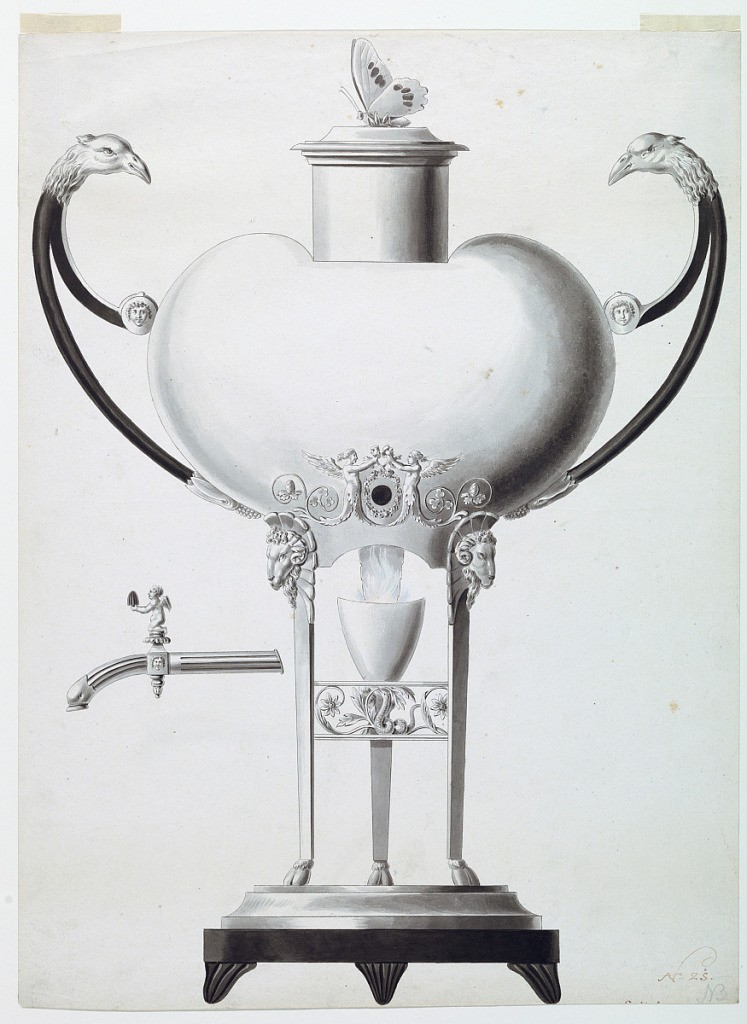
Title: Design for an Urn on a Stand with a Spirit Lamp
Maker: Joseph Anton Seethaler II, German, 1799–1868
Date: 1825
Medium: Pen and black ink, brush and gray, black wash on paper
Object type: Drawing
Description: An urn on a circular plinth with four feet. The bottle is heart shaped with a funnel, topped by a butterfly. Two forked handles with eagle heads. The hole for the spout is surrounded by a wreath and by winged half-figures. The egg-shaped receptacle underneath the urn sits atop a tripod.